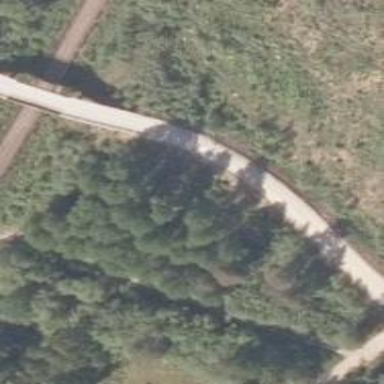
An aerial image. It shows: Unclassified road on bridge.